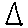
Label: triangle